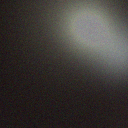
Screen state: off